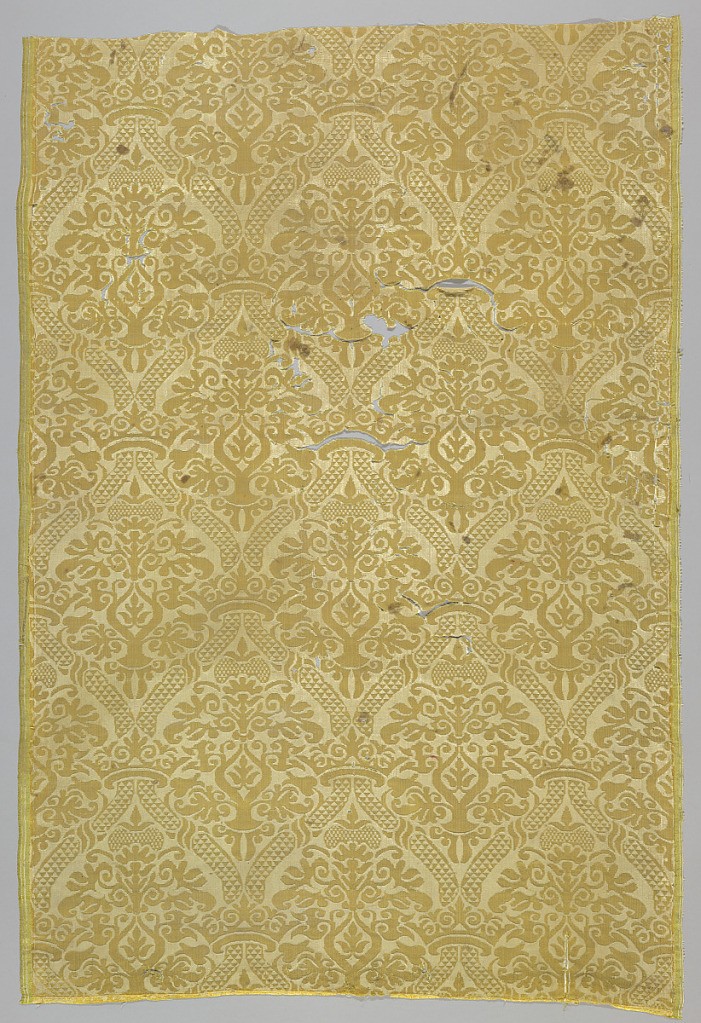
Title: Fragment
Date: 16th–17th century
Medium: silk Technique: 4&1 satin damask
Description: Crowned stapwork forming compartments that contain plant forms. Cream. Condition poor.